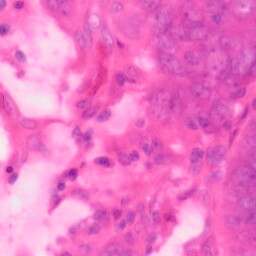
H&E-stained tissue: Colon